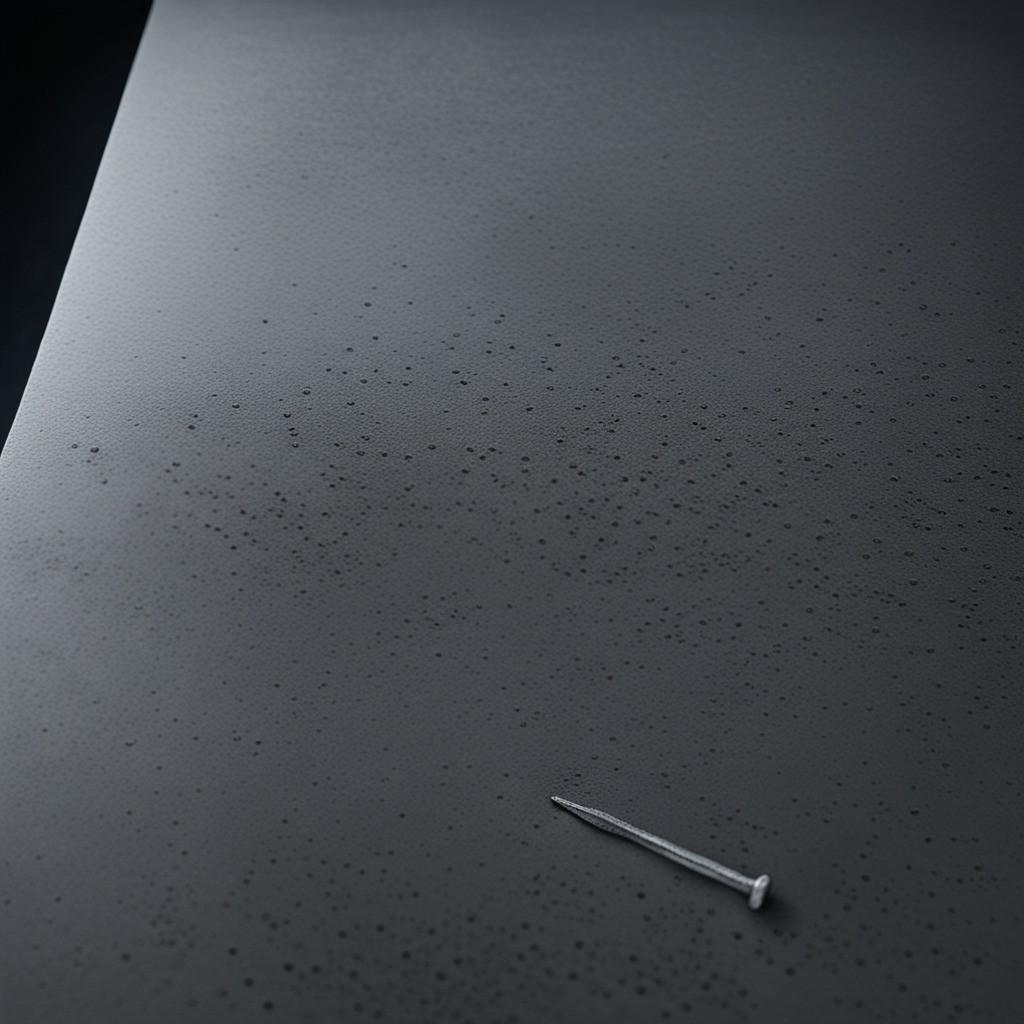
A nail is lying on the granite table.